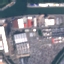
Land use / land cover class: Industrial